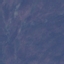
Land use / land cover class: HerbaceousVegetation